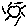
Label: sun